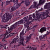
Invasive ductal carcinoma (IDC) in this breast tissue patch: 1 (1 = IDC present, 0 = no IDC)